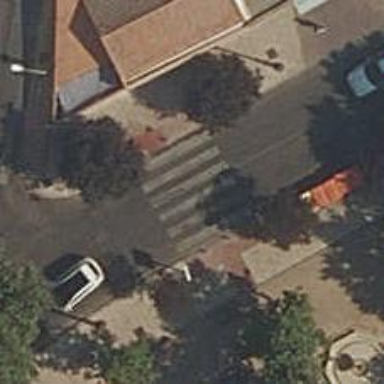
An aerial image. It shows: Asphalt sidewalk.